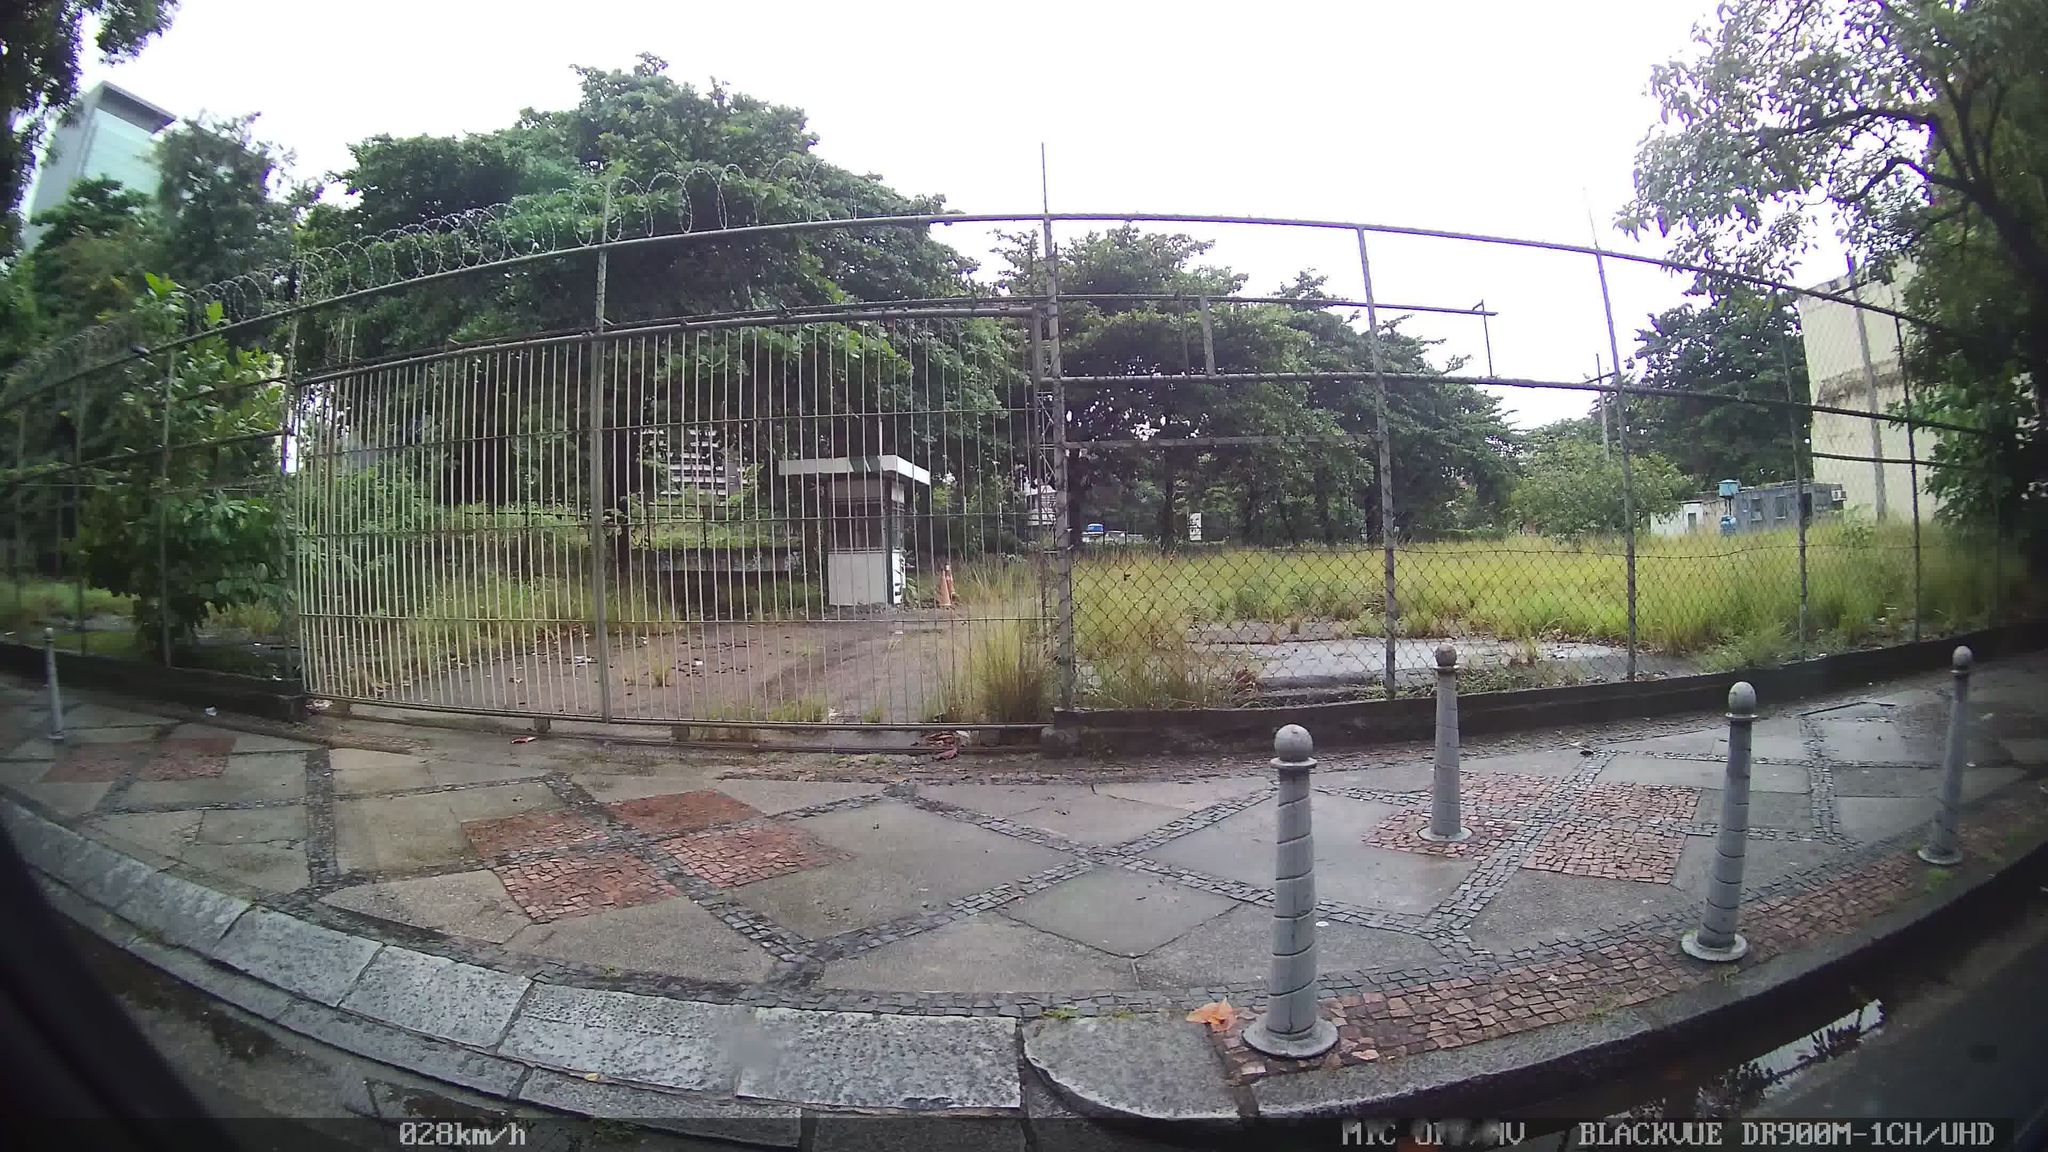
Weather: rainy
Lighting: day
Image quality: slightly poor
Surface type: walking surface
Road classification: tertiary
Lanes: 1
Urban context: urban centre
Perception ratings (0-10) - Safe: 6.36, Lively: 3.02, Beautiful: 6.79, Boring: 4.64, Depressing: 6.4, Wealthy: 5.25